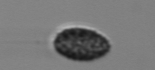
Label: Pseudochattonella_farcimen